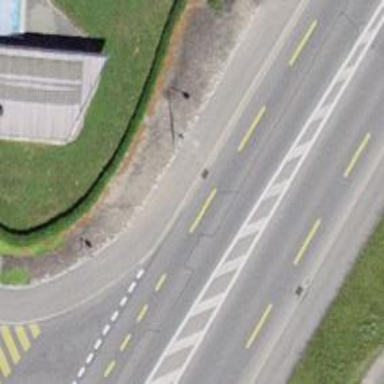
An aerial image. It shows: Asphalt footway.